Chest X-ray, PA view. Patient: 37 years old, sex M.
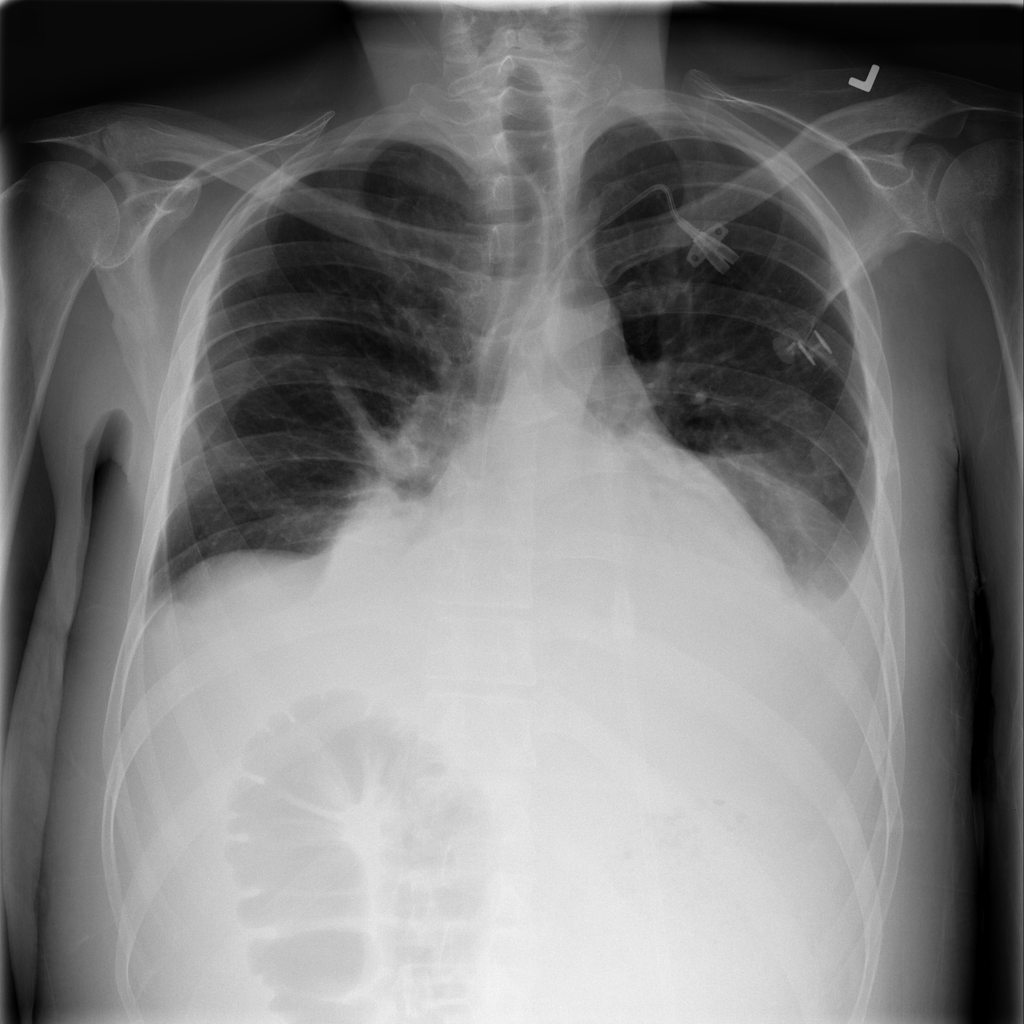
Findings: Atelectasis, Consolidation, Effusion